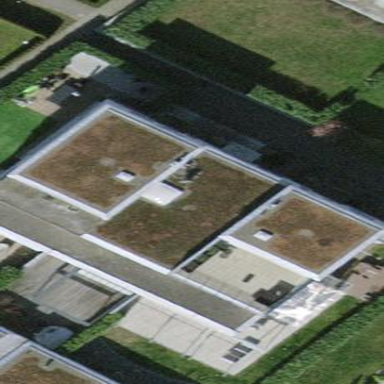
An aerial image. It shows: Terrace building.